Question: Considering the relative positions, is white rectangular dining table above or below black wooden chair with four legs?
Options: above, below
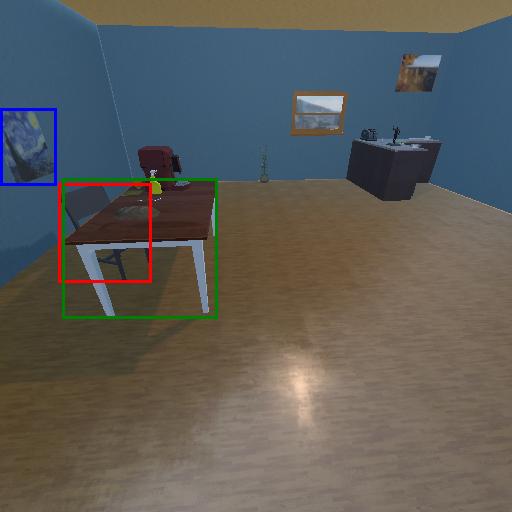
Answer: above